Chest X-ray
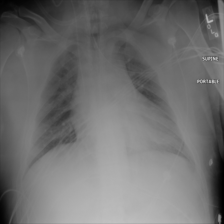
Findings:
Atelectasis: negative
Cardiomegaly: negative
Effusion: negative
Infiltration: negative
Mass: negative
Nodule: negative
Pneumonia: negative
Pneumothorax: negative
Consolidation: negative
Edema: negative
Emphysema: negative
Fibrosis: negative
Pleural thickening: negative
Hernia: negative